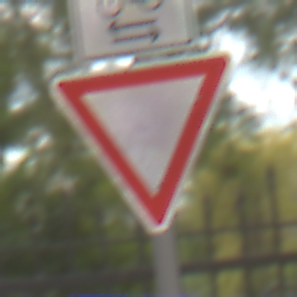
Verkehrszeichen: VorfahrtGewaehren
Zusatzzeichen oben: RichtungsangabeDurchPfeile9
Umgebung: Outdoor, Urban
Tageszeit: MorningAfternoon
Wetter: Overcast
Licht: Natural
Jahreszeit: NotSpecified
Kontrast: LowContrast